Question: I have to show an error msg on unique validation check on my html page. I have set error msg on $scope variable. But I am not getting how to display error msg on html page.
This is my controller code where I am setting error msg like:
'''
$scope.error=="Name already in use"
'''
This is my html page where I want to show error message:
'''
<!--I am showing msg like this but the poblem is when the page is being loaded {} comes. -->
<span class="error" ng-show="error"> {{error}}</span>
'''
How to show error msg only when some error msg comes. Please suggest some way for this.

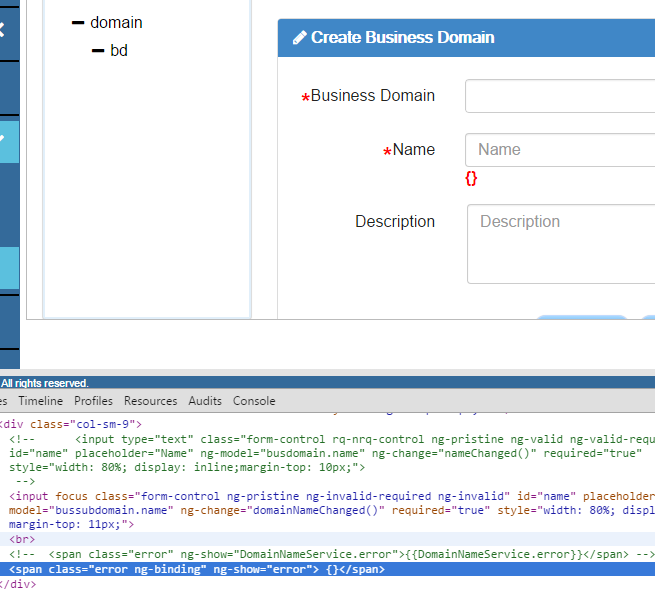
Answer: from <URL>
> The ngCloak directive is used to prevent the Angular html template from being briefly displayed by the browser in its raw (uncompiled) form while your application is loading. Use this directive to avoid the undesirable flicker effect caused by the html template display.
'''
<span class="error" ng-show="error" ng-cloak> {{error}}</span>
'''
or i guess you have initialized '$scope.error='{}'' somewhere,remove it if that's the case.